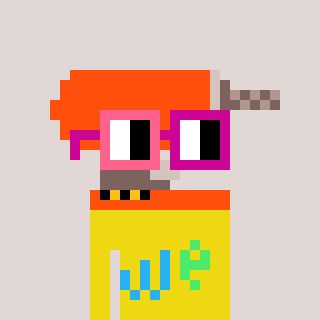
a pixel art character with square pink and red glasses, a drill-shaped head and a yellow-colored body on a warm background